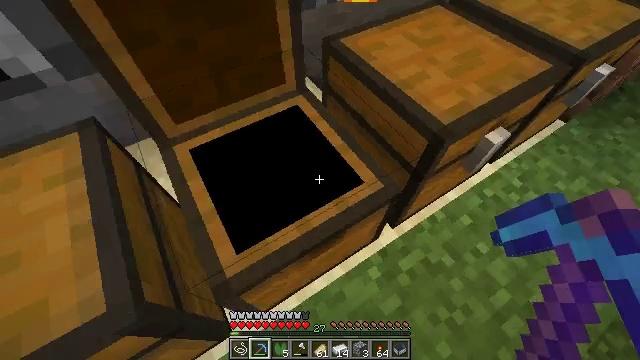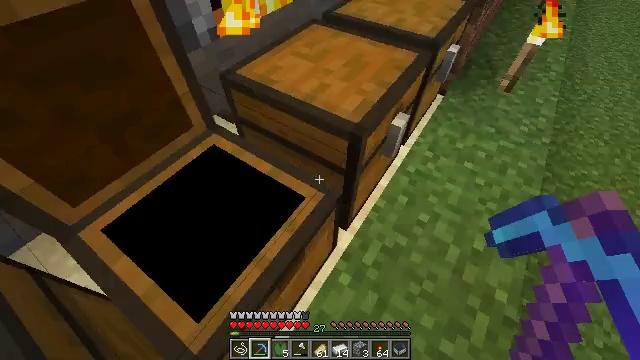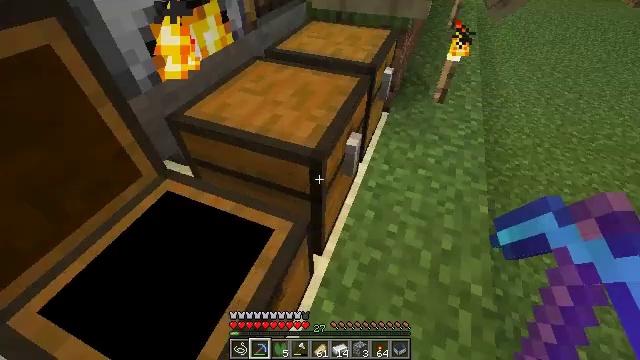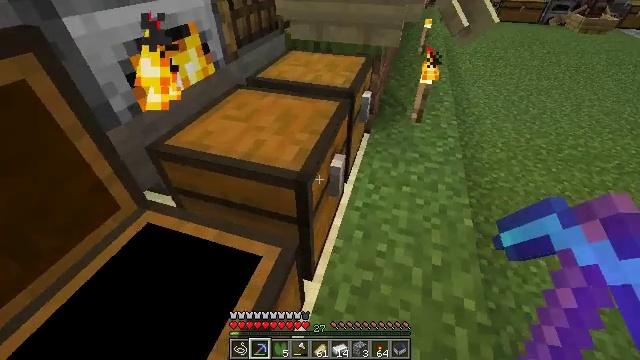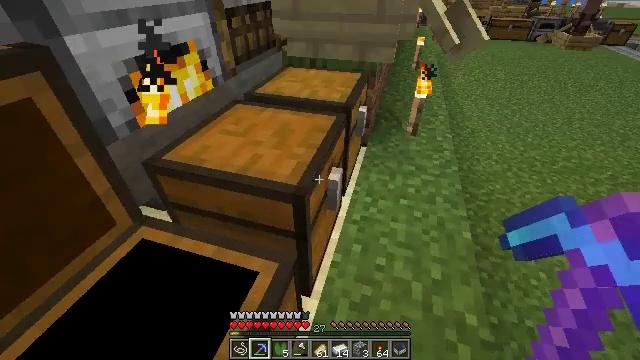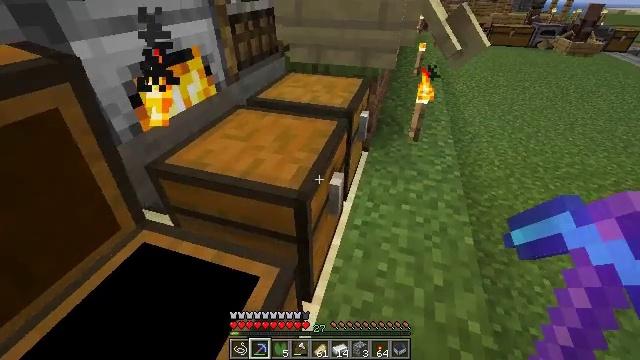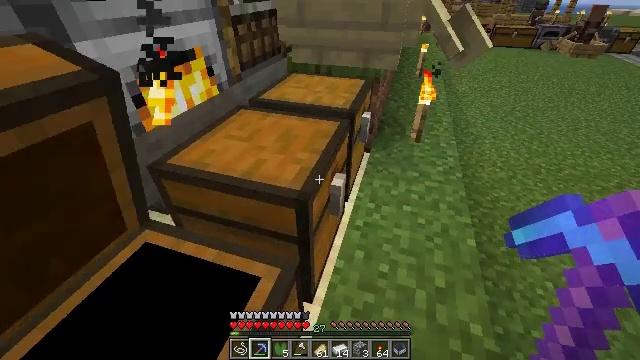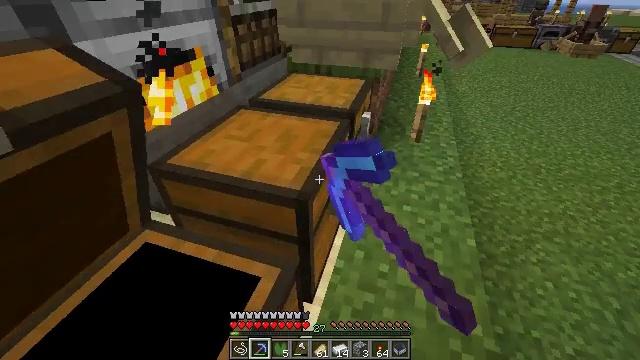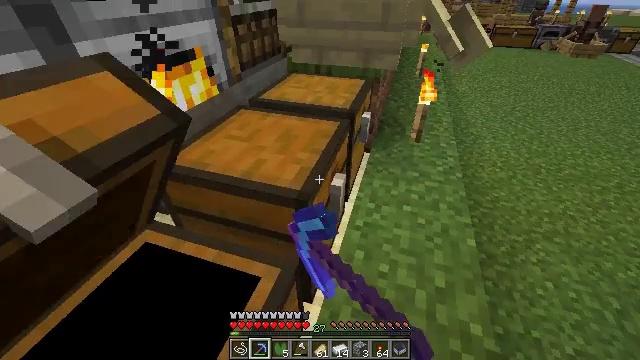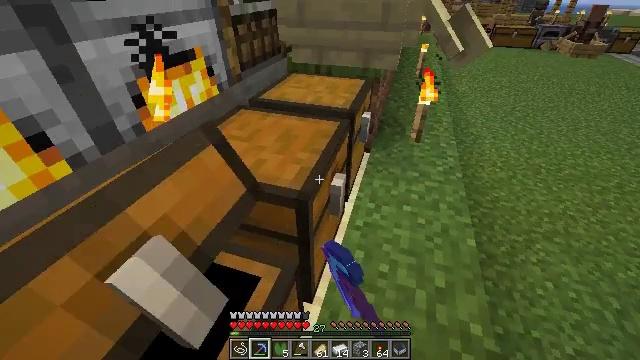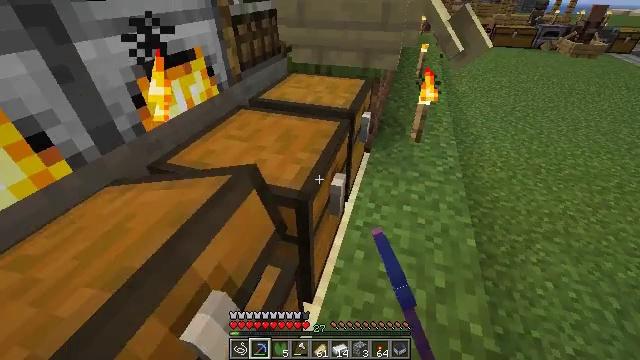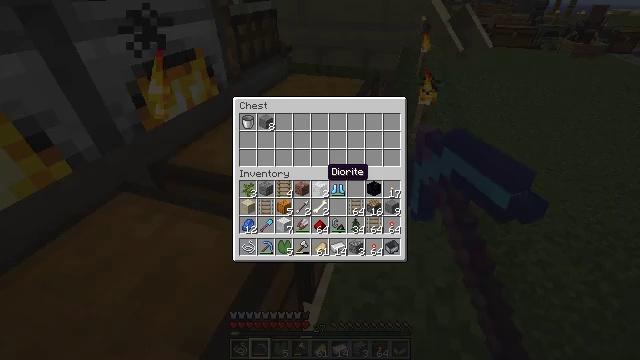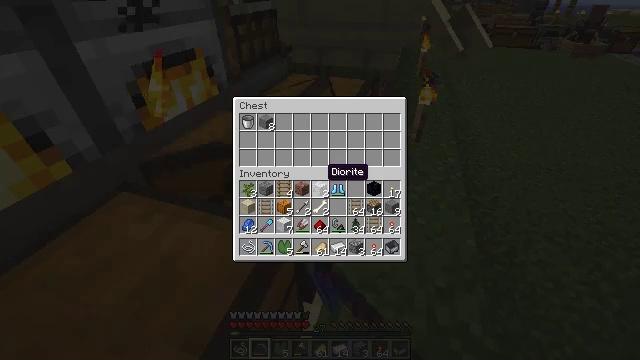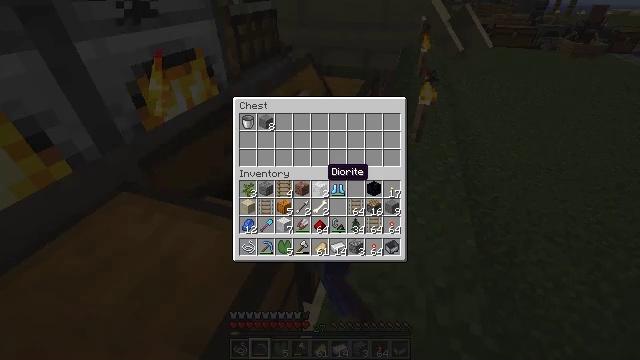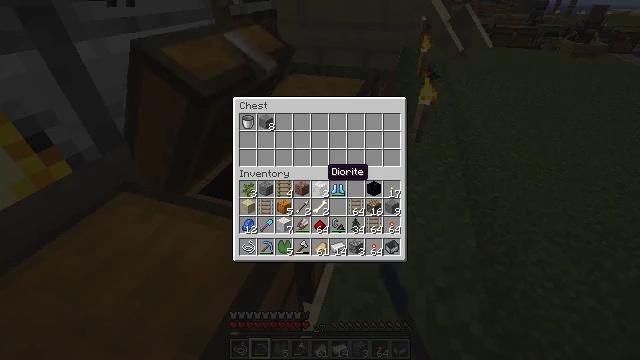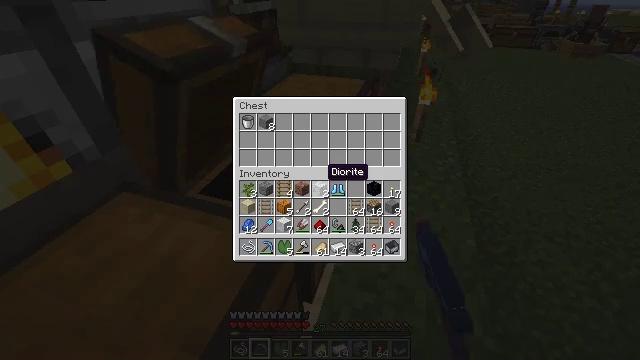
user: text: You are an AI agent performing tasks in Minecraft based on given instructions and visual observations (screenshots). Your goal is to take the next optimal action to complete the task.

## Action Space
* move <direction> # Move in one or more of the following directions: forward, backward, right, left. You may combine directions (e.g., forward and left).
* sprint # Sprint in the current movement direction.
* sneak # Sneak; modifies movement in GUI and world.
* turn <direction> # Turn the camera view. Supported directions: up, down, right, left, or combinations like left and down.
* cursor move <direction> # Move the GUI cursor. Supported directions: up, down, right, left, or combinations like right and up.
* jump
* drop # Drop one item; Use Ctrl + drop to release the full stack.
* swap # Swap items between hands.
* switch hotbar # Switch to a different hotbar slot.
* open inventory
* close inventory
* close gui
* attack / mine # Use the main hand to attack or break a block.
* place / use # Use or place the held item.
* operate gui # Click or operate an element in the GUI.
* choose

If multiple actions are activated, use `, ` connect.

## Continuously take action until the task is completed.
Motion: motion action
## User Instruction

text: Combine materials in the crafting table to craft a repeater.
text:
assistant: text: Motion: turn right and up
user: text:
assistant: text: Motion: turn right and up
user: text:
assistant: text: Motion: turn right and up
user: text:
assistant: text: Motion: turn up
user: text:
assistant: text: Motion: turn up
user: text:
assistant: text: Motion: use / place
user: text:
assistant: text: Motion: use / place
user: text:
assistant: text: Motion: use / place
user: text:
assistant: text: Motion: use / place
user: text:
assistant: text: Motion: use / place
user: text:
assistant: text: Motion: open gui
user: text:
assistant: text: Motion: no_op
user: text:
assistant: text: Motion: no_op
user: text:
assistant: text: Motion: no_op
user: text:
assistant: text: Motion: no_op
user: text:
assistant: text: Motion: sneak
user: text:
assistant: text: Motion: sneak
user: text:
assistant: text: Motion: sneak
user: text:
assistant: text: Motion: sneak, cursor move left and up
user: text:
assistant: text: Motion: sneak, cursor move left and up
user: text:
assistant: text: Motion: sneak, cursor move up
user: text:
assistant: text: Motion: sneak
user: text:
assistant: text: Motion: sneak
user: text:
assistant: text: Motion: sneak
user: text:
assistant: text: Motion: sneak
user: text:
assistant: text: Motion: sneak
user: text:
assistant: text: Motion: sneak
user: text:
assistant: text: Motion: sneak
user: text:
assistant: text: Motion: sneak
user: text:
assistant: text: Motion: sneak